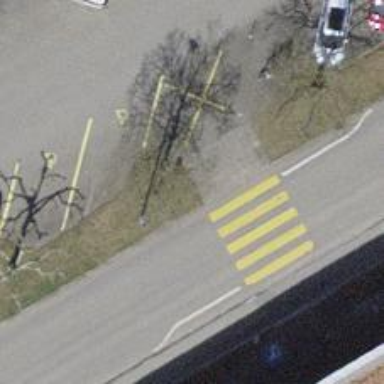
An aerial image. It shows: Marked road crossing.